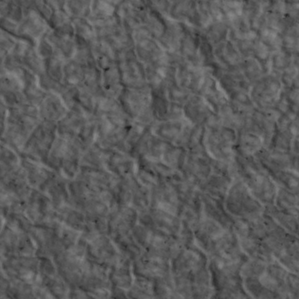
Label: non_frost